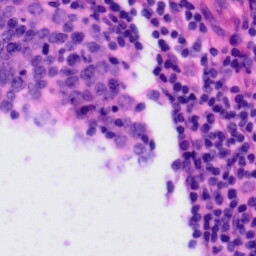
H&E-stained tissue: Tonsil